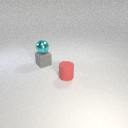
small gray rubber cube below small cyan metal sphere